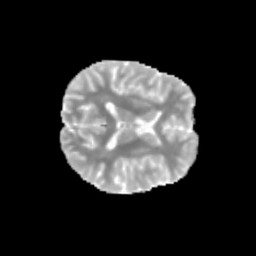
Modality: MD
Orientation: axial
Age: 11
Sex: female
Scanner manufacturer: siemens
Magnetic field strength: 3 T
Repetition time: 3.8 s
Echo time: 0.07 s